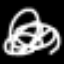
Label: chair